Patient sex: F
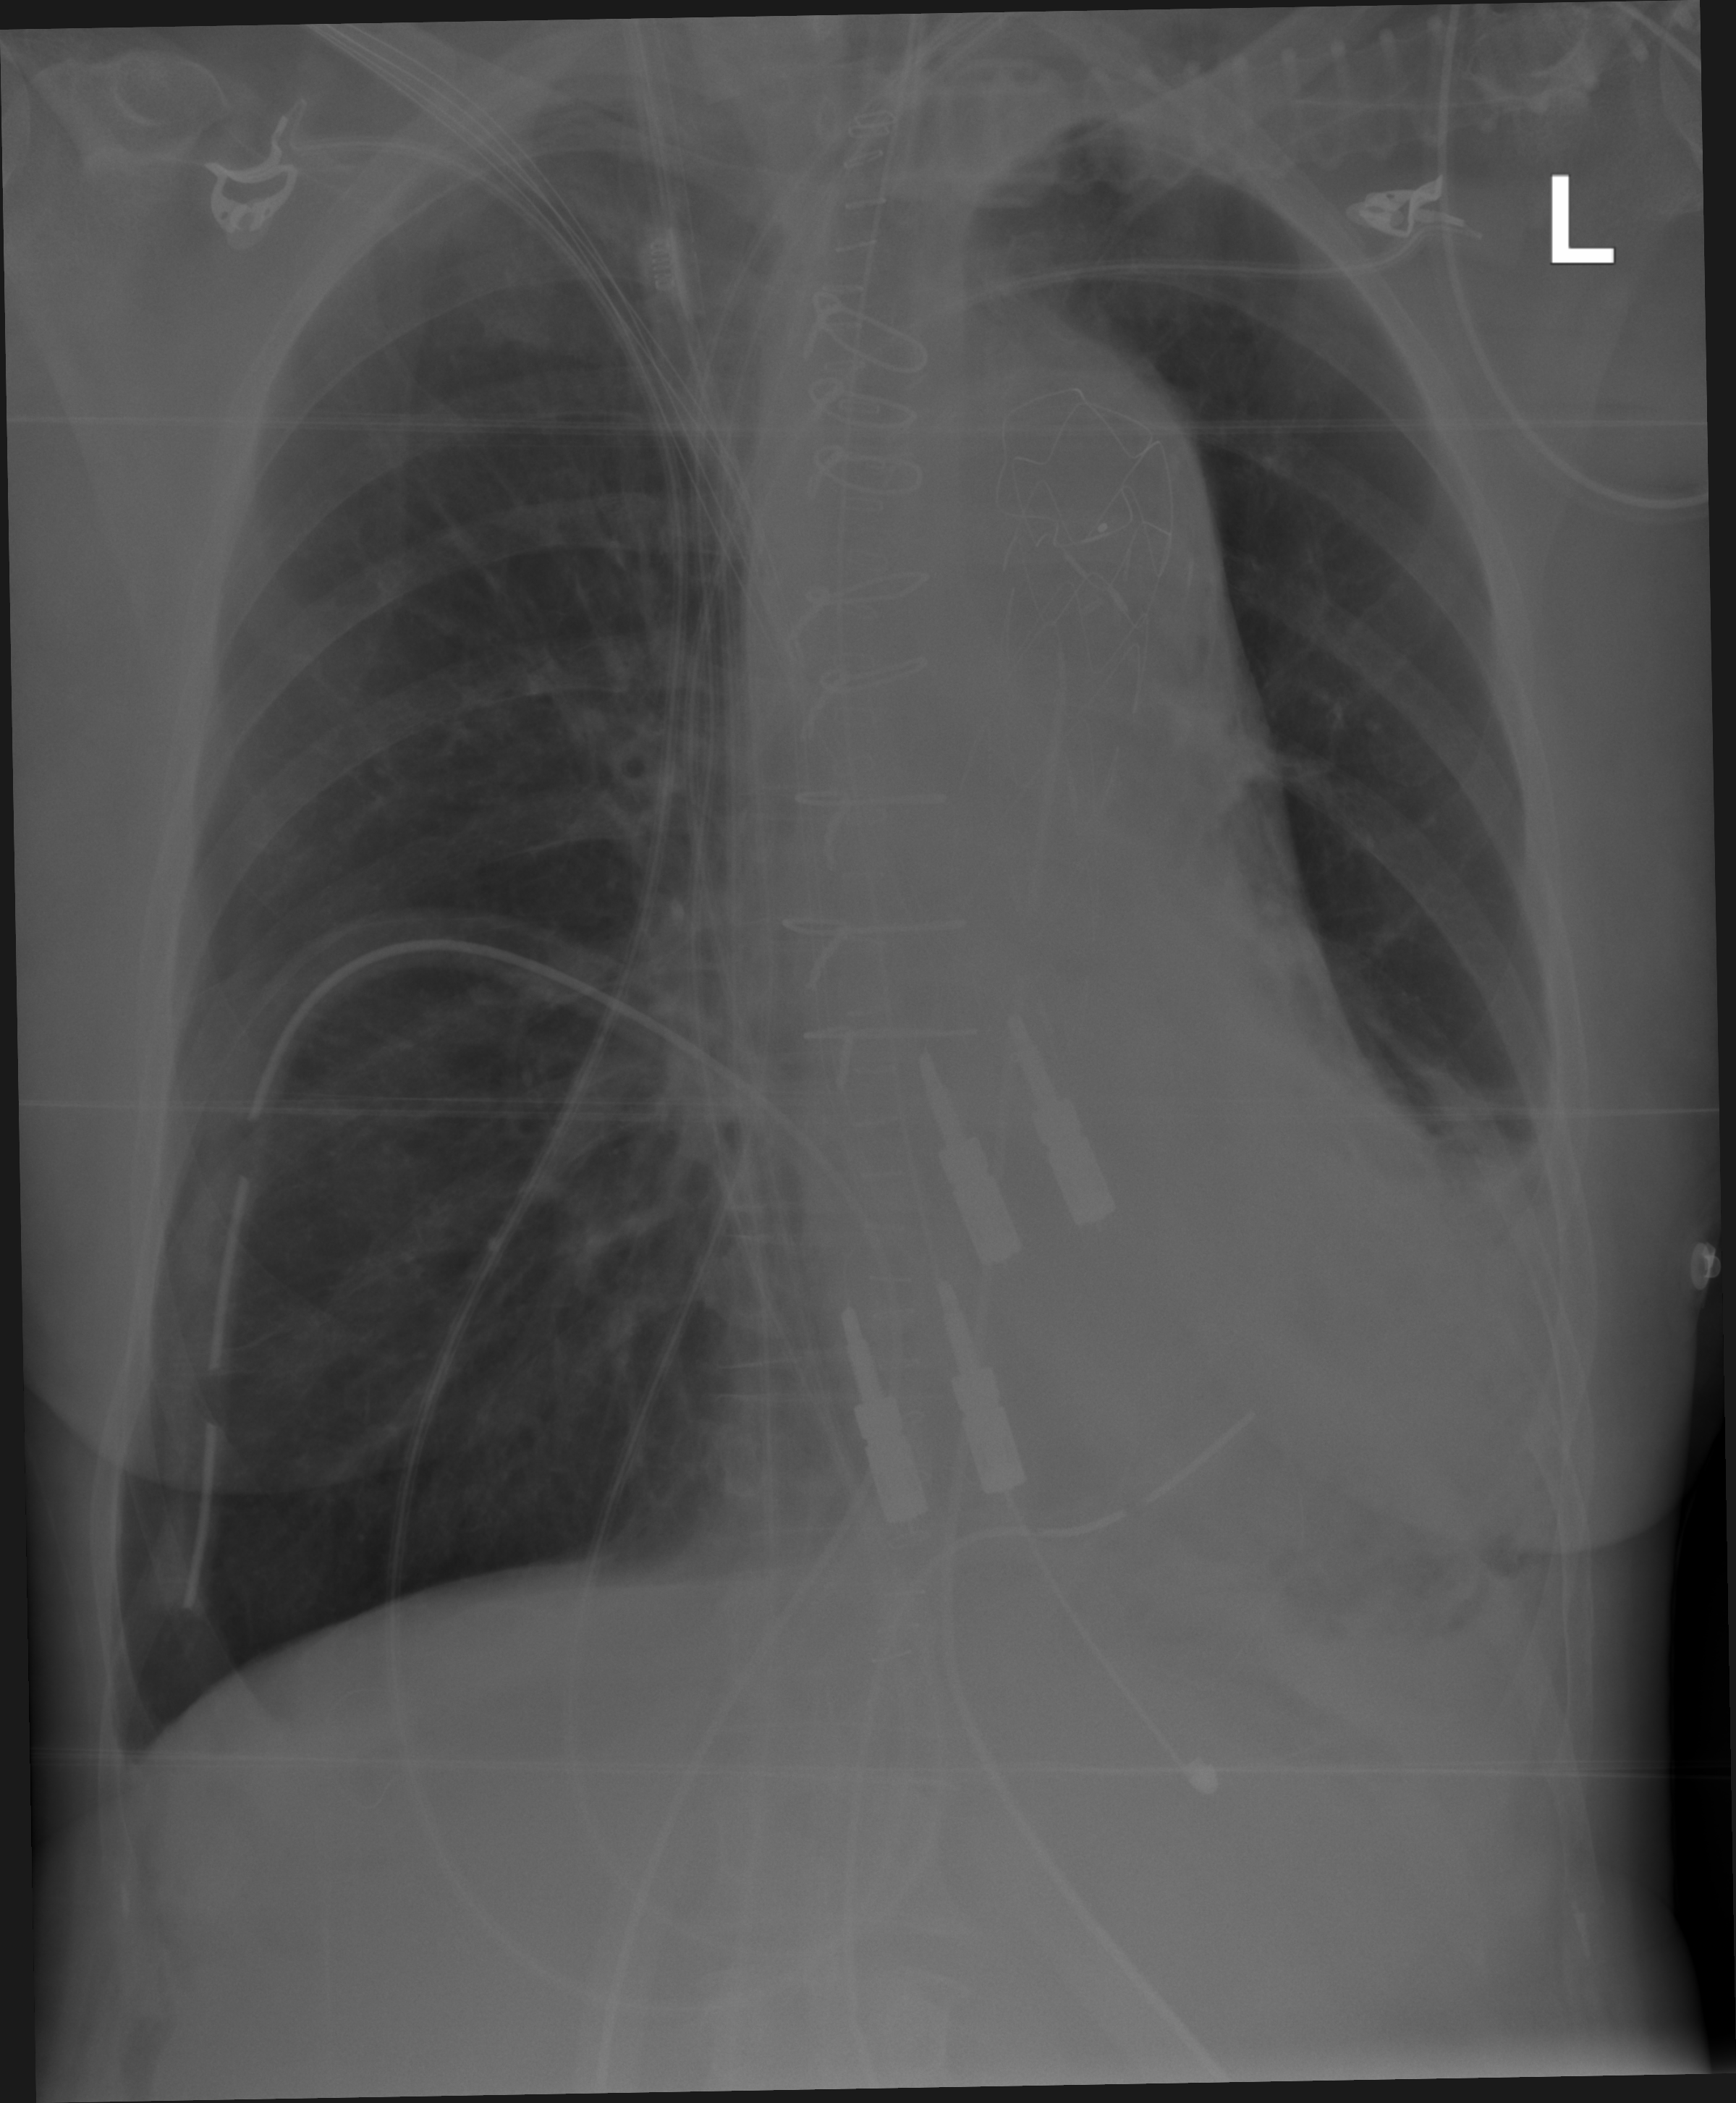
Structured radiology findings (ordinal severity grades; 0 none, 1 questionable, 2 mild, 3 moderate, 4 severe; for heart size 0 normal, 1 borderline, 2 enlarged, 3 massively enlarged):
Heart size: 1
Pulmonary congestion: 0
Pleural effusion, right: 0
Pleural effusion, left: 2
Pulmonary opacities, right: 0
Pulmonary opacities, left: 1
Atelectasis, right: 0
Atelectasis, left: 3